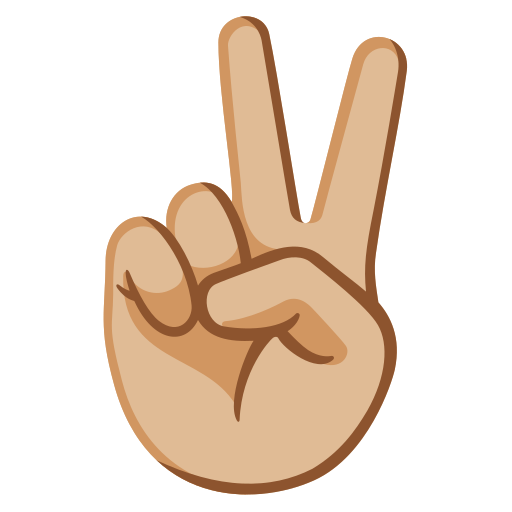
Emoji: ✌🏼